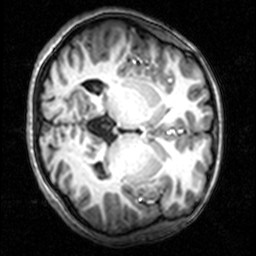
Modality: T1w
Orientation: axial